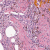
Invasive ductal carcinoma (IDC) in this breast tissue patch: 0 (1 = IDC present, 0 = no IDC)